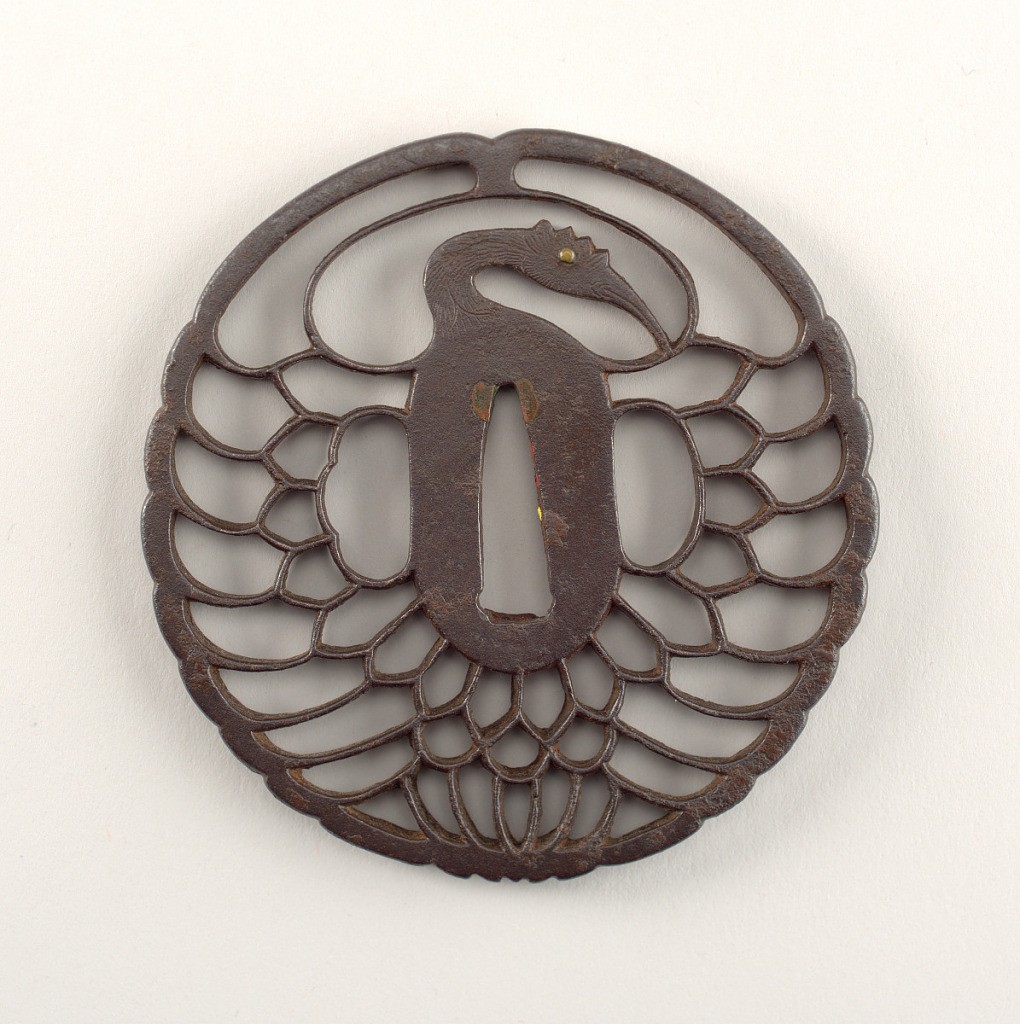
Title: Chrysanthemum crane
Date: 17th century
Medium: Iron, shakudo (a soft copper and gold alloy)
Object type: Tsuba
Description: This Kyo-sukashi (Kyoto openwork) style tsuba takes the form of a tsuru maru (crane circle). At the center is the nakago-ana, an opening through which the sword passes, with traces of sekigane (plugs added to fit the tsuba to a sword) made of shakudo (a soft copper and gold alloy). The surrounding seppadai (flat oval area) forms the body of the crane; it is elegantly long and narrow, with a migaki (burnished) surface. The head of the crane has kebori (line carving). Flanking the body are ryo-hitsu, openings for the kozuka (utility knife) and the kogai (skewer tool). At right is sashi ura, the side which faces the blade, whose opening takes the hangetsu-kei (half moon) shape. Opposite is sashi omote, the side which faces the sword hilt; its tri-lobed opening is of the suhama type, and symbolically represents the coastline of Horai, the holy island of the Immortals. The surrounding openwork forms symmetrical feathers with a sense of movement.